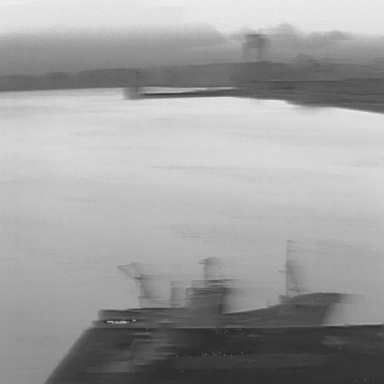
There is a bulk_carrier in the infrared image.